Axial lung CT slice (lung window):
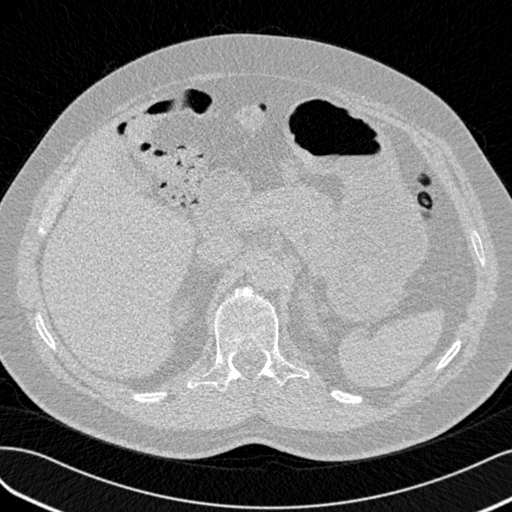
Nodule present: no